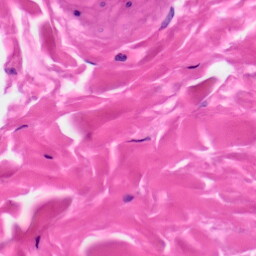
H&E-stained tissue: Skin